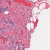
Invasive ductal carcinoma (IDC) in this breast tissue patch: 0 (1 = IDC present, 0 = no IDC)